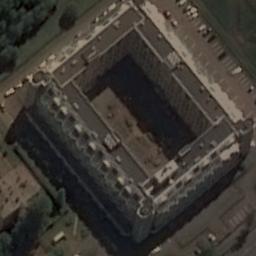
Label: palace